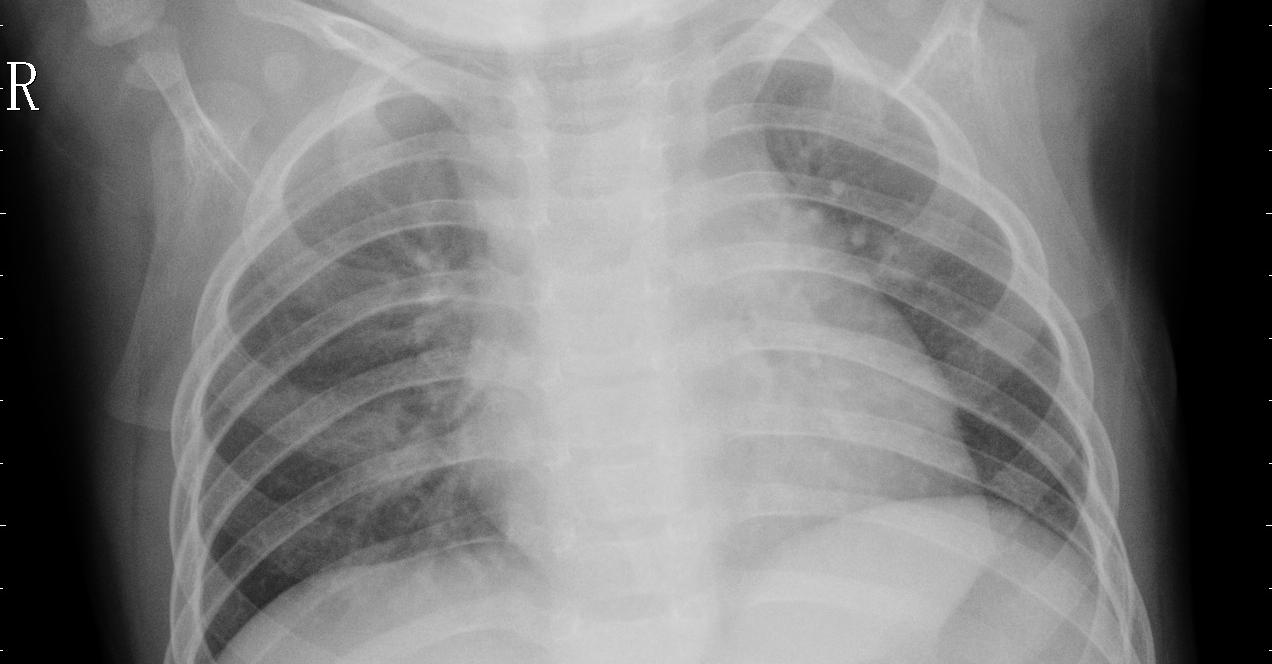
Diagnosis: PNEUMONIA